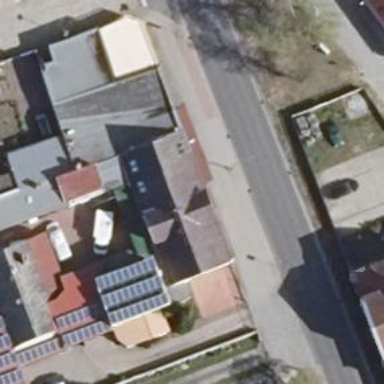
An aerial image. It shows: Commercial building.